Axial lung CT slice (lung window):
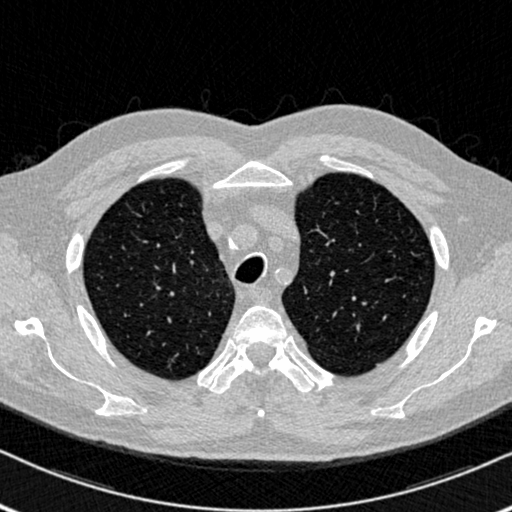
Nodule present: no